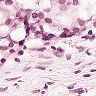
Metastatic tissue present: yes